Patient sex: M
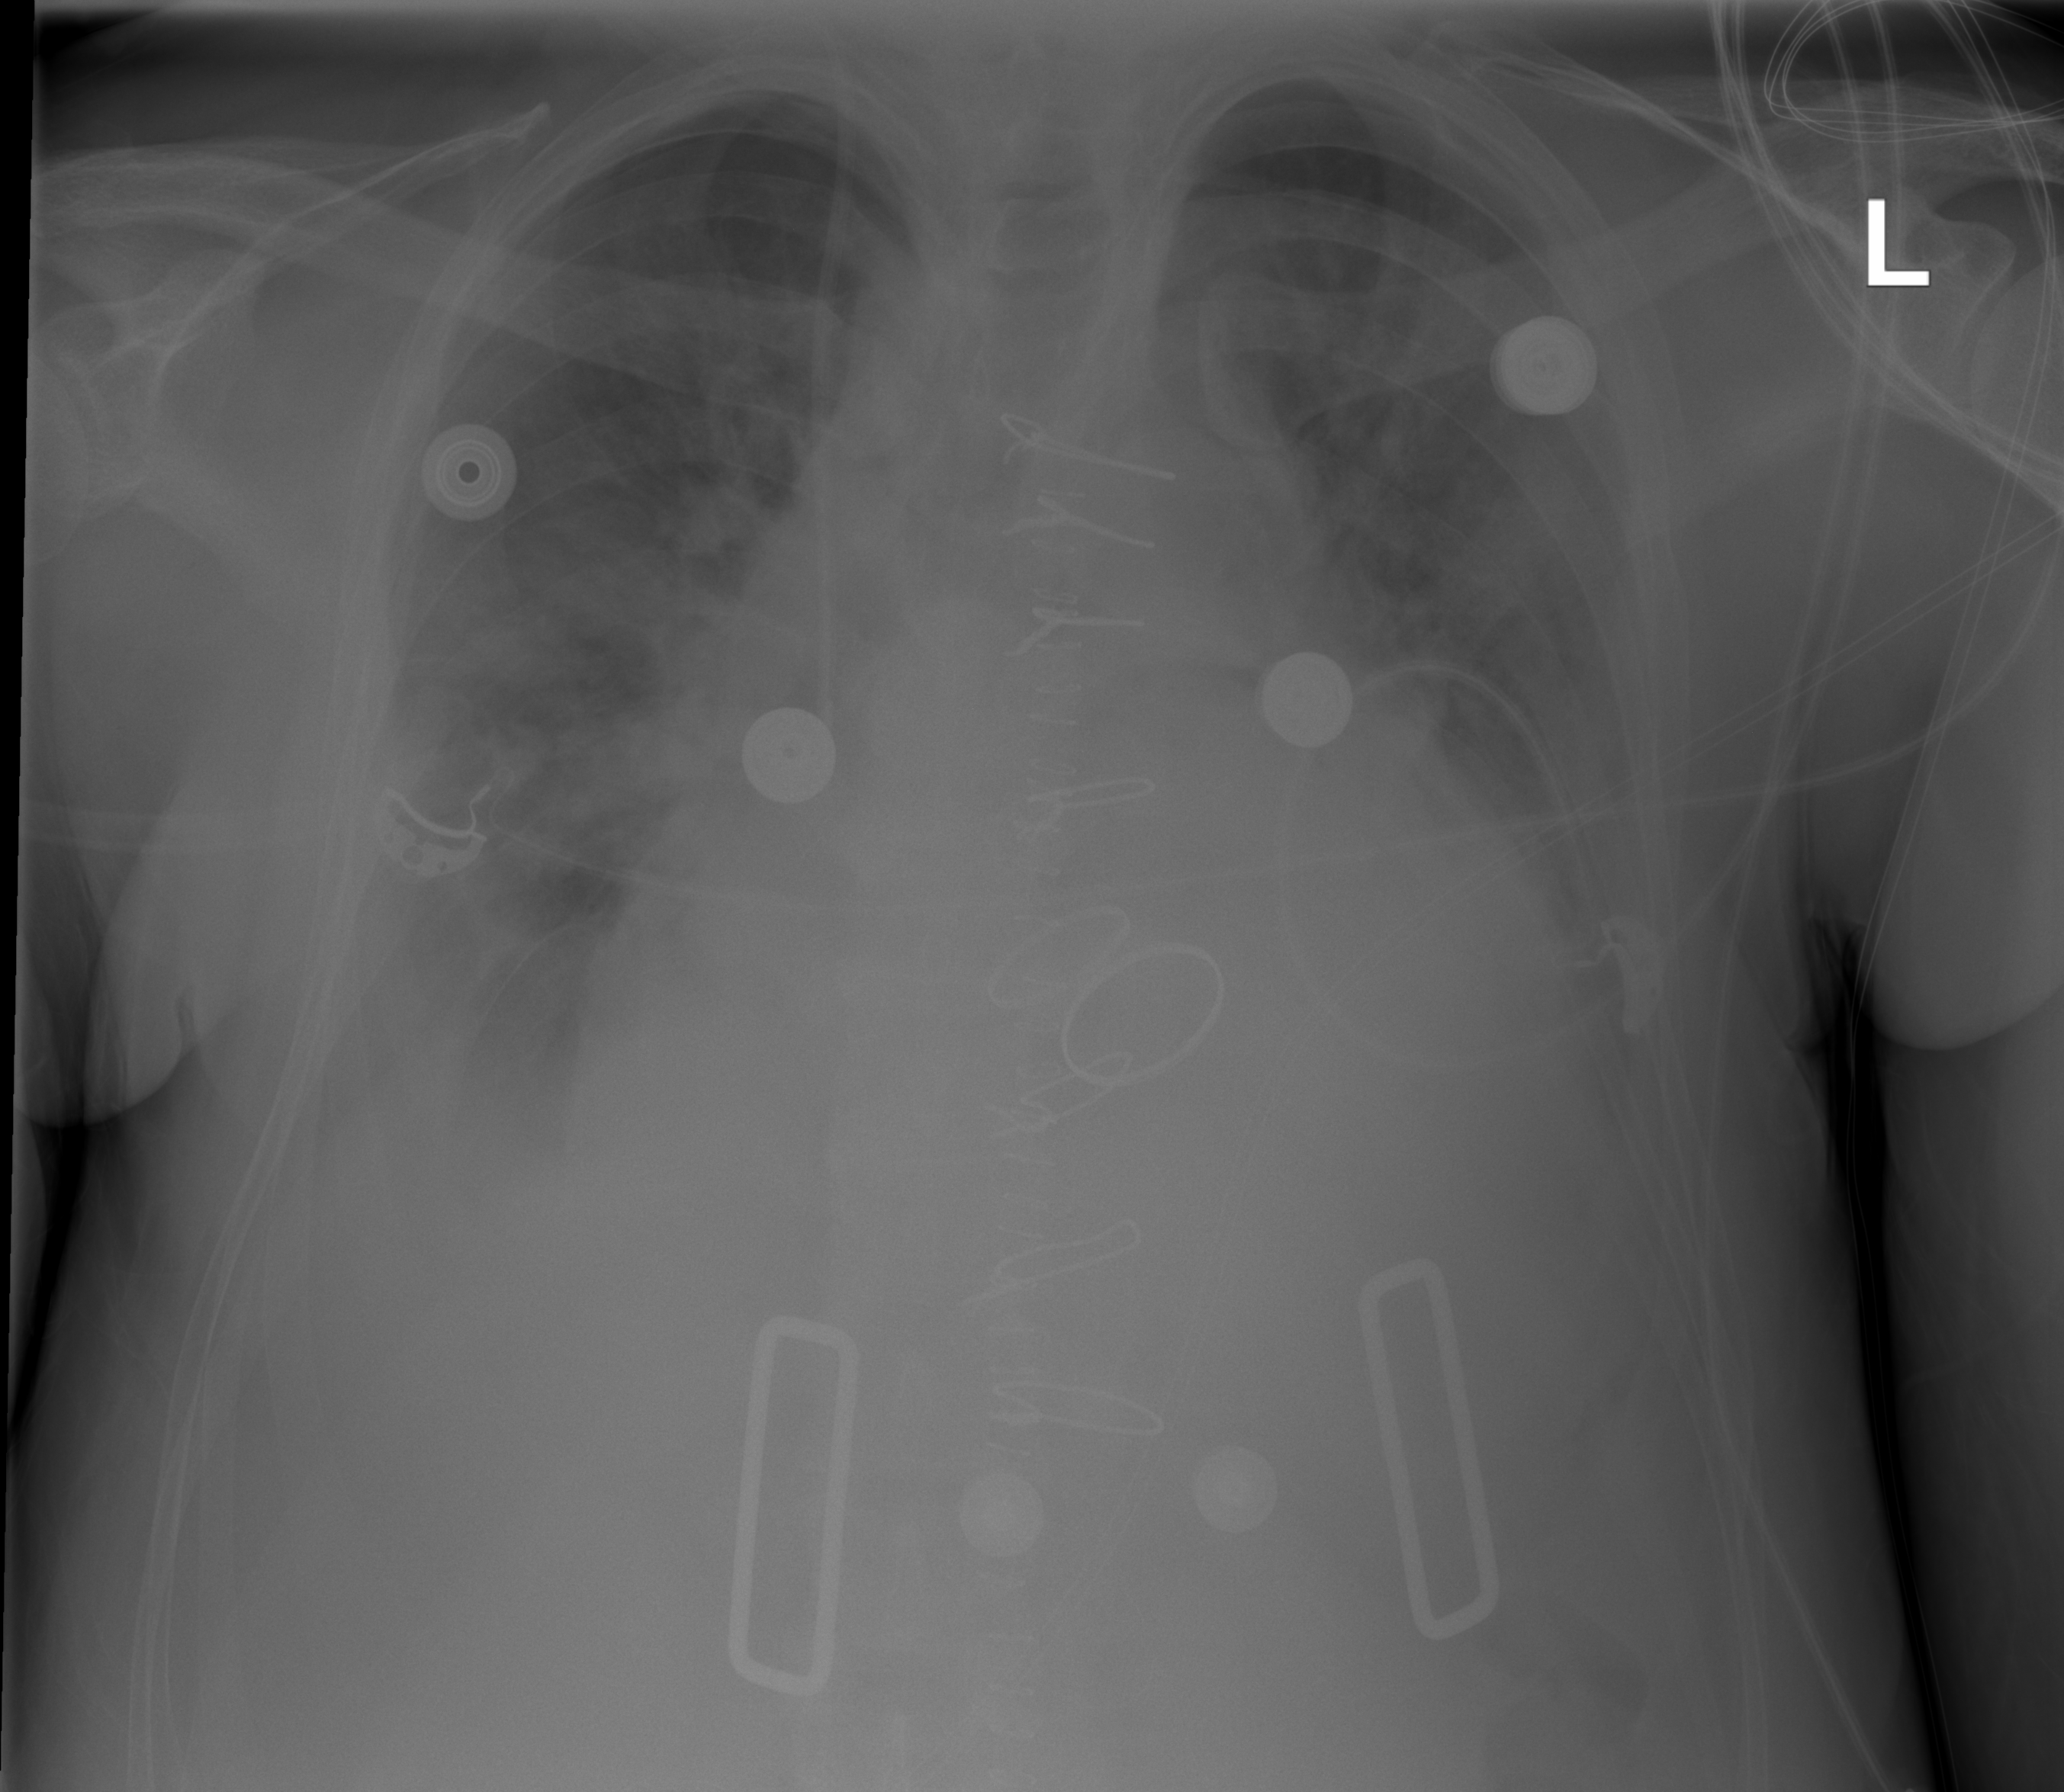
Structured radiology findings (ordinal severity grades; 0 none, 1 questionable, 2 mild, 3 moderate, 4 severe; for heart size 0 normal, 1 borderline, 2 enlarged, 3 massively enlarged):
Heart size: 3
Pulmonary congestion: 2
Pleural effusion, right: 2
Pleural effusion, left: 2
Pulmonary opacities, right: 2
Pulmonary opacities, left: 2
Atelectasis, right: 2
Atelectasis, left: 2